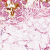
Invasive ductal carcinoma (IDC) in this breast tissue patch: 0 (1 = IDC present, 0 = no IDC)